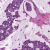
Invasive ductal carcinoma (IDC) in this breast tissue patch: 1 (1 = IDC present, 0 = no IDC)